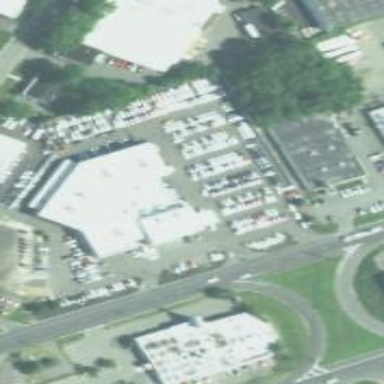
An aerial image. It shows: Car shop.